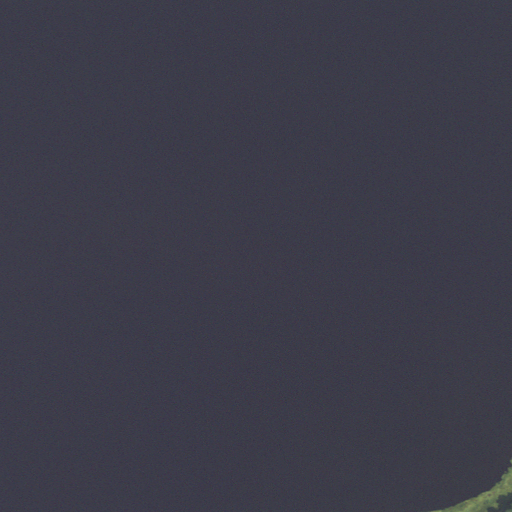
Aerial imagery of island in Massachusetts named Dighton Rock containing open water, herbaceous wetlands, deciduous forest, and woody wetlands